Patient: sex M, age 51
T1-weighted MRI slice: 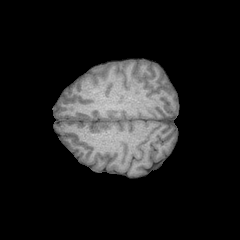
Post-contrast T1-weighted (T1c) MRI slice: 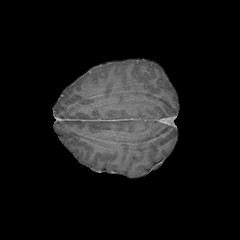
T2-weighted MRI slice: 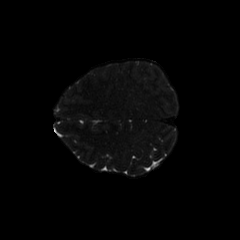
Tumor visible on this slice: yes
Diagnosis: Astrocytoma, IDH-mutant
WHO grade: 4